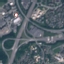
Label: Highway